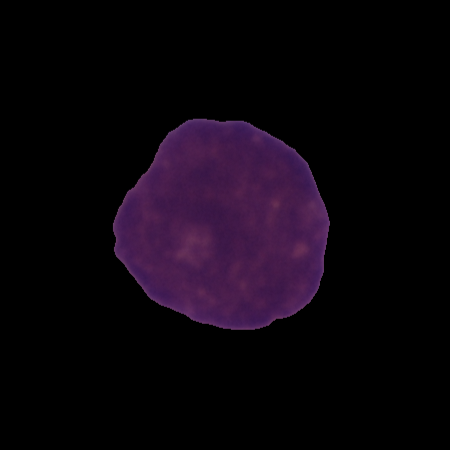
Label: cancer